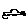
Label: car